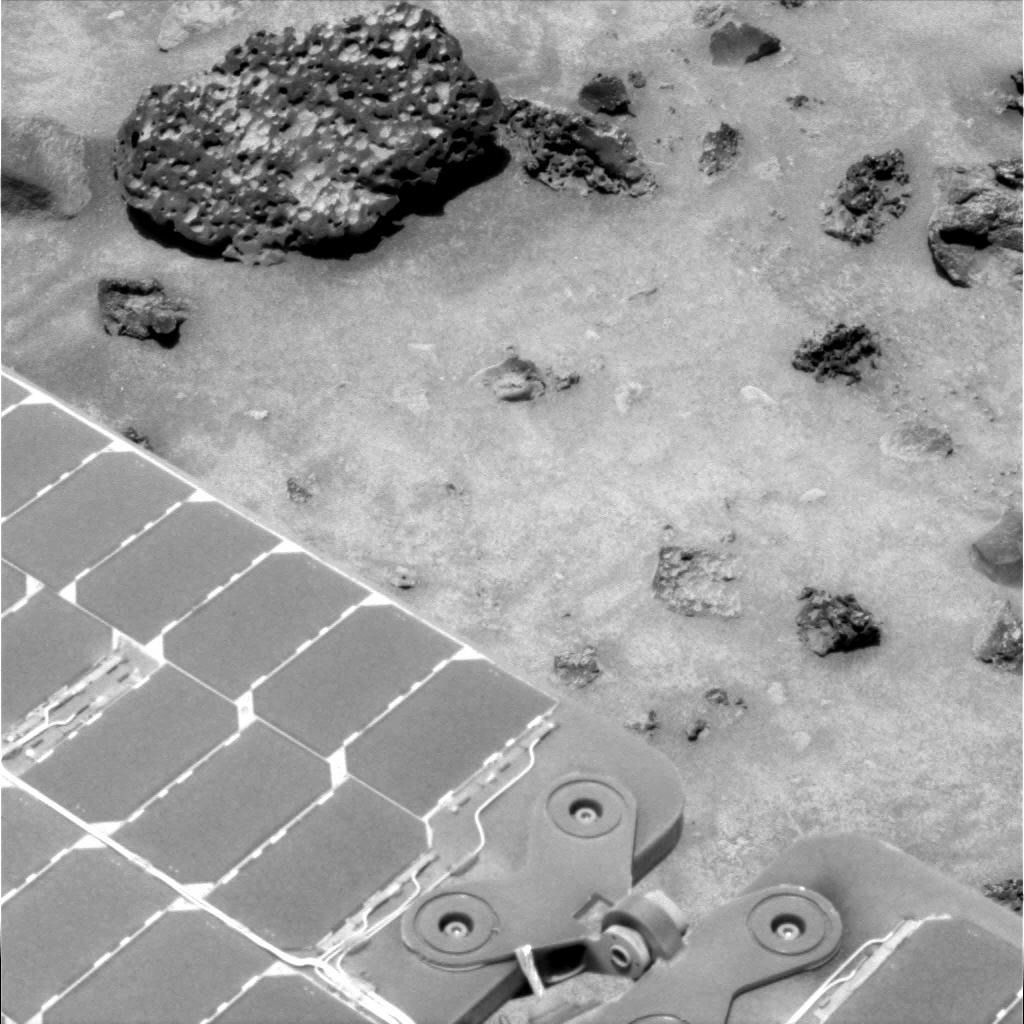
Terrain classes present: Background, Bedrock, Gravel / Sand / Soil, Rock, Shadow